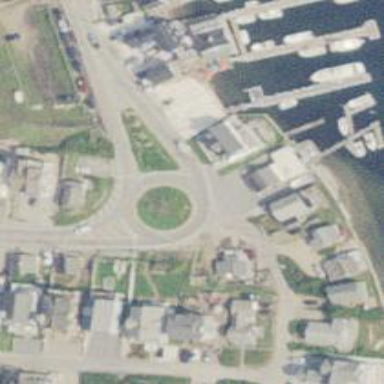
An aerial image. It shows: Secondary road around roundabout.